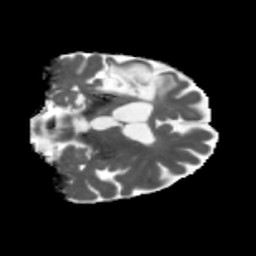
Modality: MD
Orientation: coronal
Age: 64
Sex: female
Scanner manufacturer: siemens
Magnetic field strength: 3 T
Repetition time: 5.47 s
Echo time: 0.0854 s